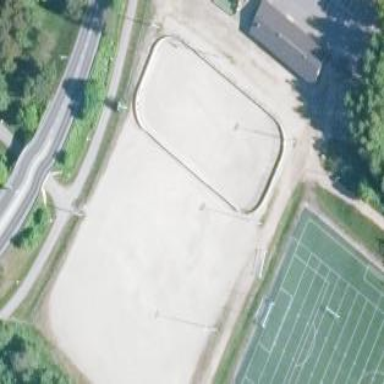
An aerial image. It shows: Soccer pitch designated for leisure and sports activities.